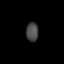
Tissue: lung
Cell type: Epithelial cells
Senescence score: 0.1968
Nuclear area (px): 228
Mean DAPI intensity: 71.105